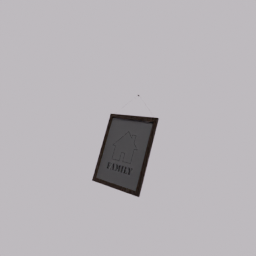
Label: decoration